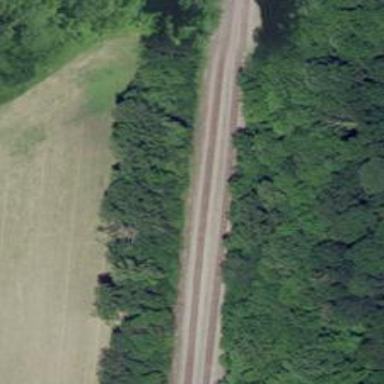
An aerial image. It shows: Railway siding for service.